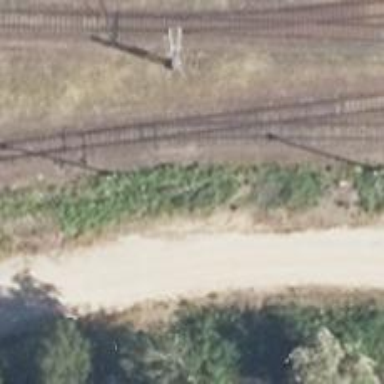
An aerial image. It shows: Railway switch.